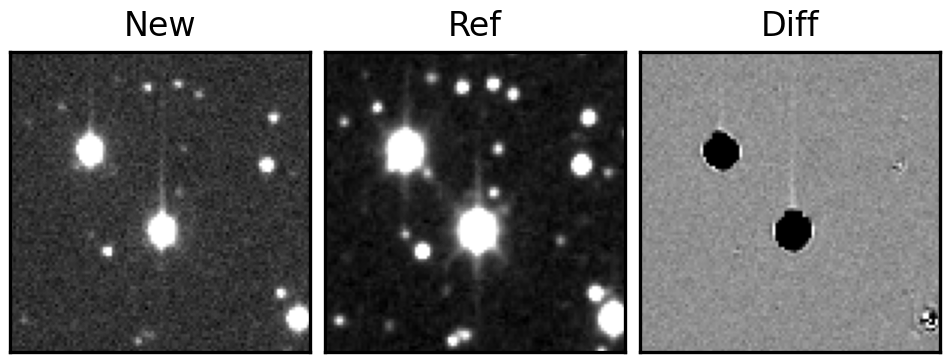
Label: bogus